高三 · 度量几何学
$\int_{0}^{1} \sqrt{4-x^{2}} d x=$
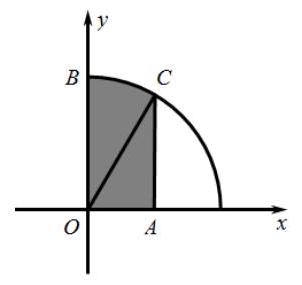
A. 4
B. 1
C. $4 \pi$
D. $\frac{\pi}{3}+\frac{\sqrt{3}}{2}$
答案: D
解析: 设 $y=\sqrt{4-x^{2}}$, 则 $x^{2}+y^{2}=4$, 其中 $0 \leq x \leq 1, y \geq 0$. $\int_{0}^{1} \sqrt{4-x^{2}} d x=$ 的几何意义为图中阴影面积,设 $\angle B O C=\alpha$ ，易知 $\alpha=\frac{\pi}{6}$ ，则 $S=S_{1}+S_{2}=\frac{1}{2} \alpha r^{2}+\frac{1}{2} O A \cdot A C=\frac{1}{2} 	imes \frac{\pi}{6} 	imes 4+\frac{1}{2} 	imes 1 	imes \sqrt{3}=\frac{\pi}{3}+\frac{\sqrt{3}}{2}$.